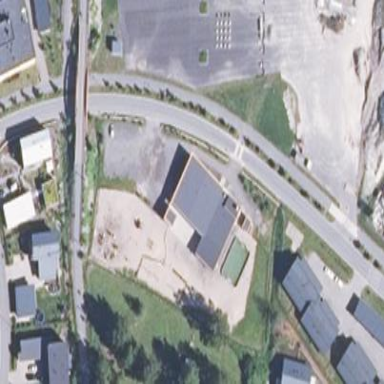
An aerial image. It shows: Kindergarten.